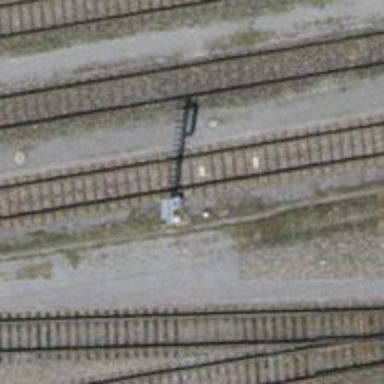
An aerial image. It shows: Single-track railway siding with electrified contact lines.